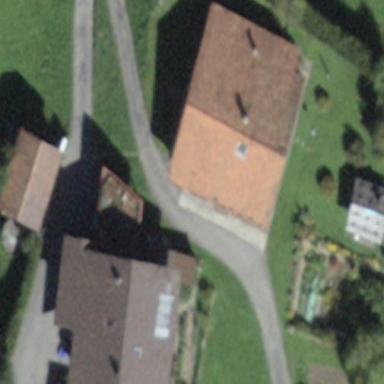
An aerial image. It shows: Farm building.